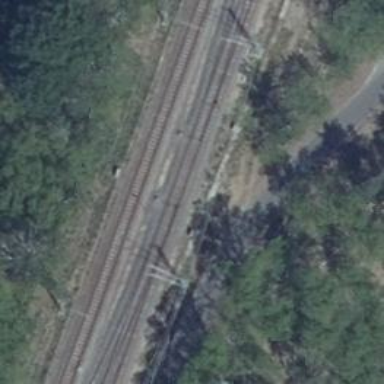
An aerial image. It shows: Railway switch.